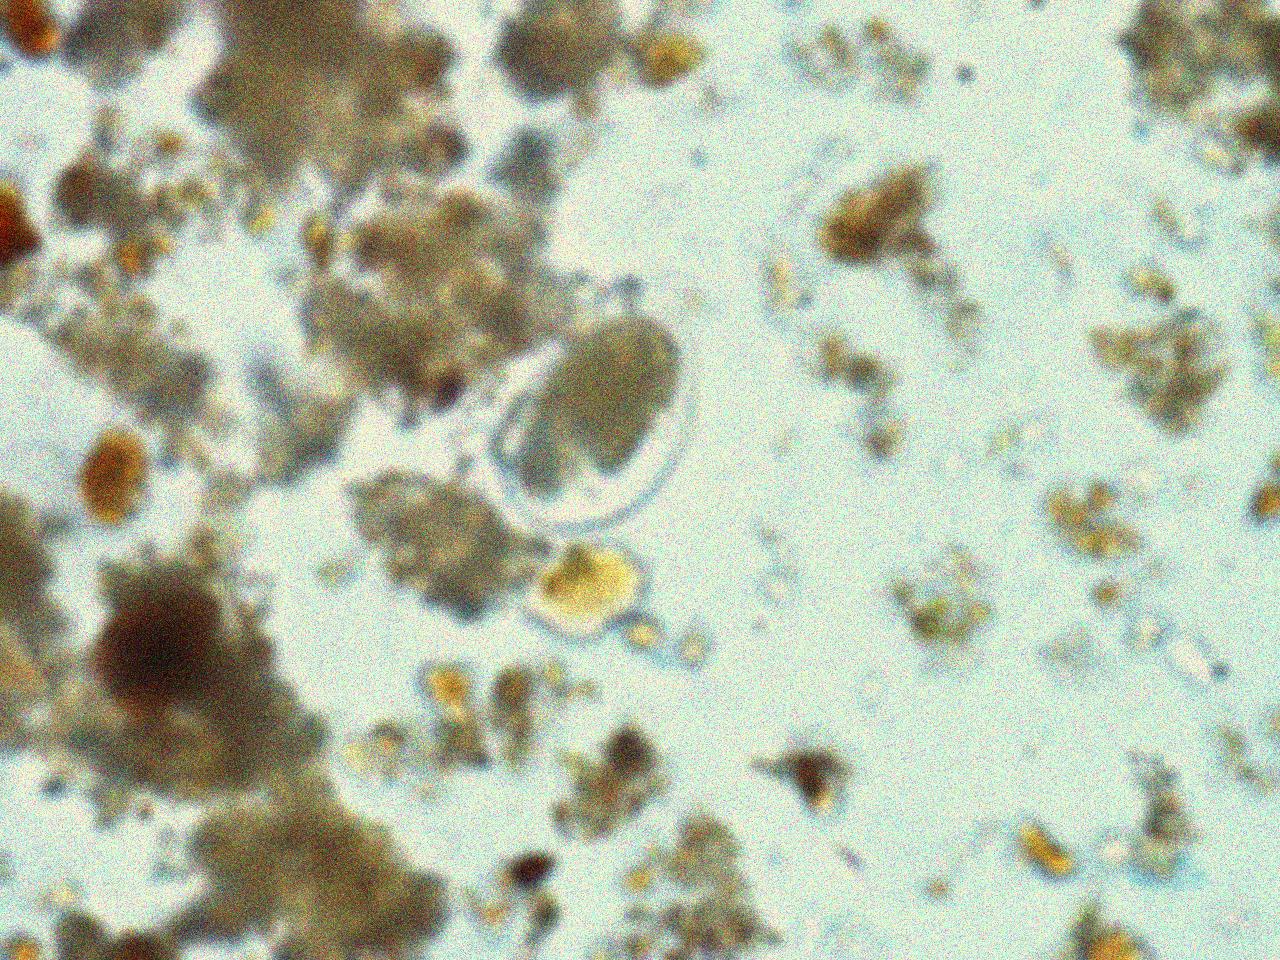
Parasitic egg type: Hookworm egg